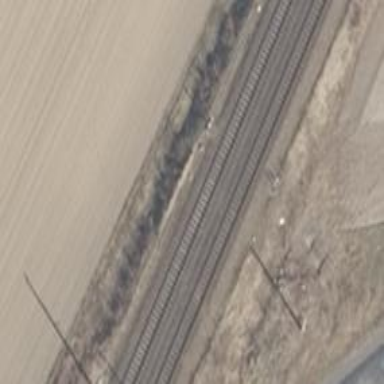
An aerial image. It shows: Railway signal.